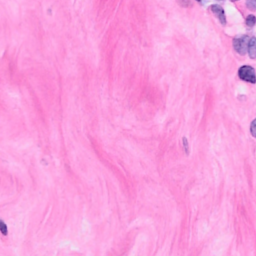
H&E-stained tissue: Breast